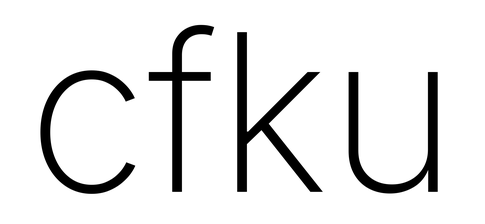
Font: Inter_ExtraLight